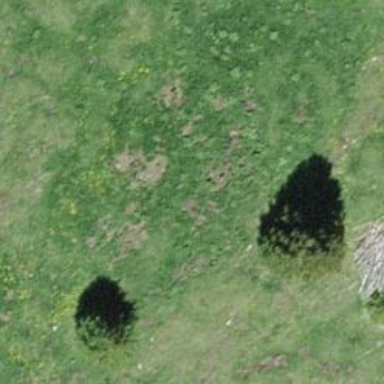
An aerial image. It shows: Needle-leaved tree in its natural environment.